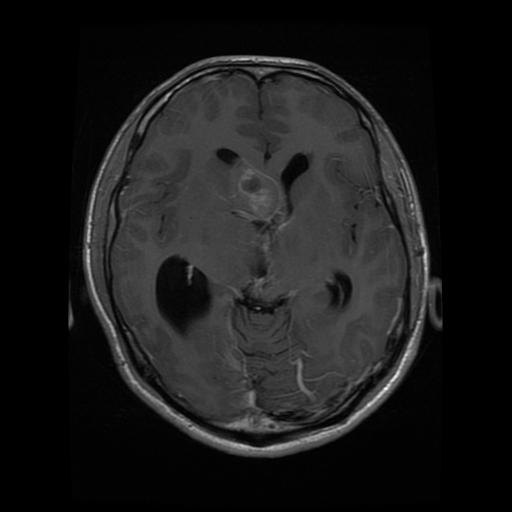
Label: glioma